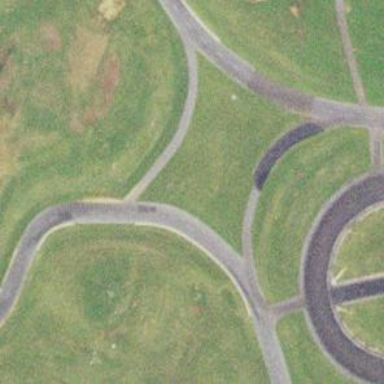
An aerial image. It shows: Raceway for motor sports.